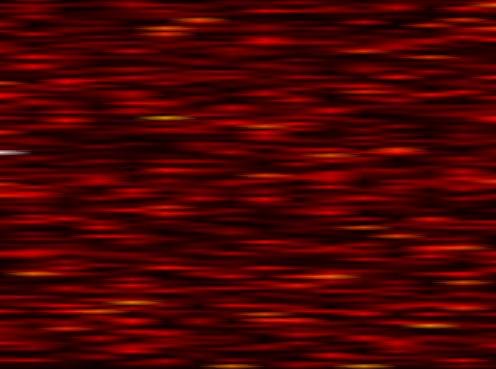
Label: FBMC